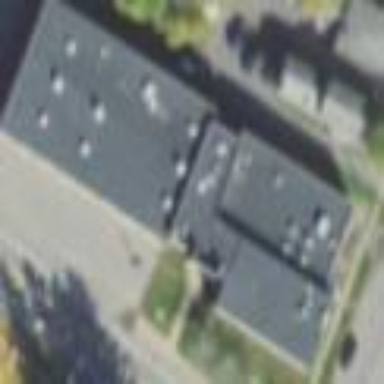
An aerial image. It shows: Public building.